Field crop: maize
Growth stage: 2
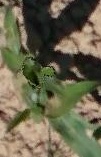
Species: maize